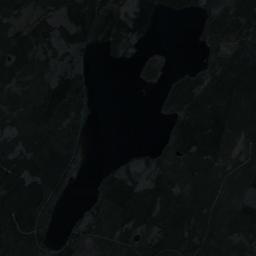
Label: lake